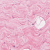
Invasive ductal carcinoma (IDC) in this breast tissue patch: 0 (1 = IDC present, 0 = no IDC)